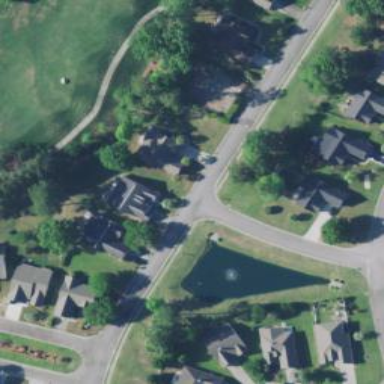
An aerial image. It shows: Neighborhood.